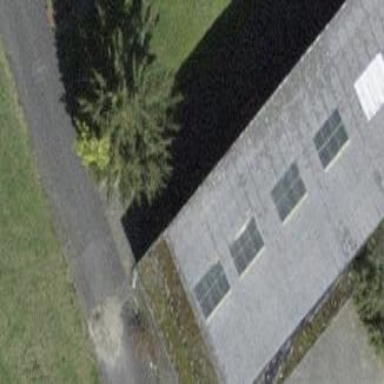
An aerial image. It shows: Shed building.